高一 · 度量几何学
三条两两相交的直线最多可确定的平面的个数为( )
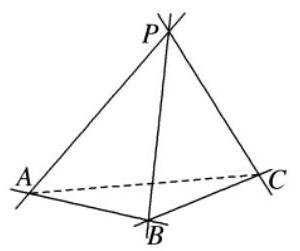
1
B. 2
C. 3
D. 无数
答案: C
解析: 在空间中, 两两相交的三条直线最多可以确定 3 个平面, 如图所示:

$P A 、 P B 、 P C$ 相交于一点 $P$, 则 $P A 、 P B 、 P C$ 不共面, 则 $P A 、 P B$ 确定一个平面 $P A B, P B 、 P C$ 确定一个平面 $P B C, P A 、 P C$ 确定一个平面 $P A C$. 故选 C.